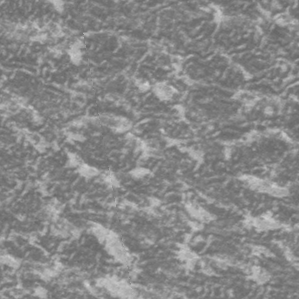
Label: frost